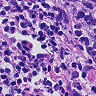
Metastatic tissue present: no